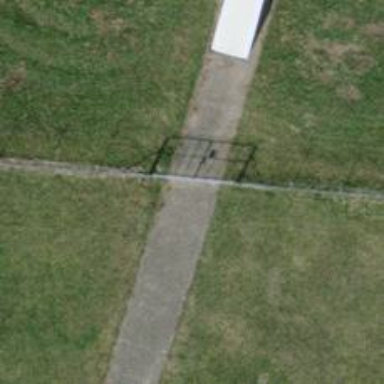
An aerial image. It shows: Gate.